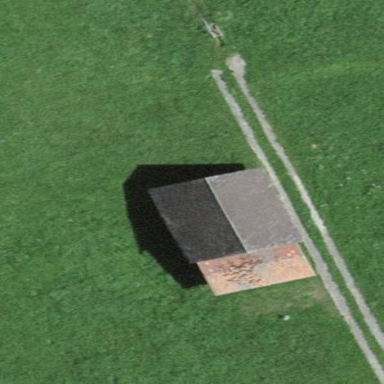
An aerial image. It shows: Rural barn.